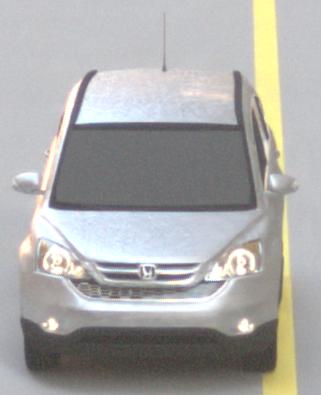
Make: Honda
Model: CR-V
Detailed model: CR-V (III) (04/10 - 10/12)
Model produced from: 2010
Model produced until: 2012
Doors: 5
Color: white
Road condition: dry road
Daytime: morning or afternoon
Contrast: medium contrast